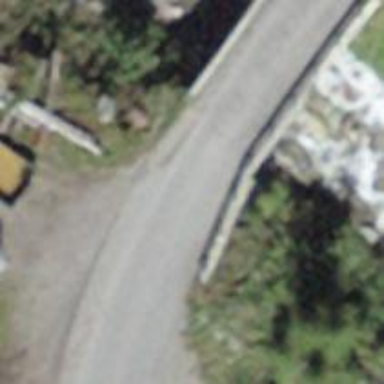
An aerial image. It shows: Residential road with bridge.